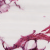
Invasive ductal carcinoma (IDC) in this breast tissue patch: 0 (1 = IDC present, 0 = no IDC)